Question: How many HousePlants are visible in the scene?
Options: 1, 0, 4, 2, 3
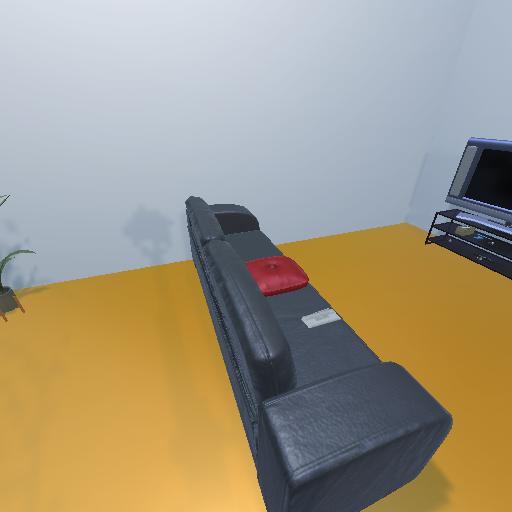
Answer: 1